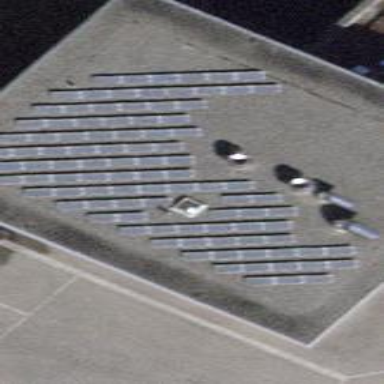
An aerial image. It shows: Building with solar photovoltaic panel power generator.